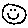
Label: smiley face